Interaction volume radius: 10 \u00c5
Interaction volume height: 15 \u00c5
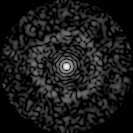
Disorder parameter: 0.7913